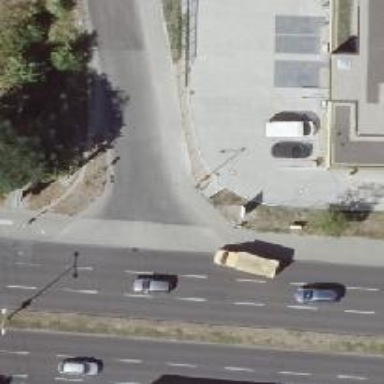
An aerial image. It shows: Uncontrolled road crossing.